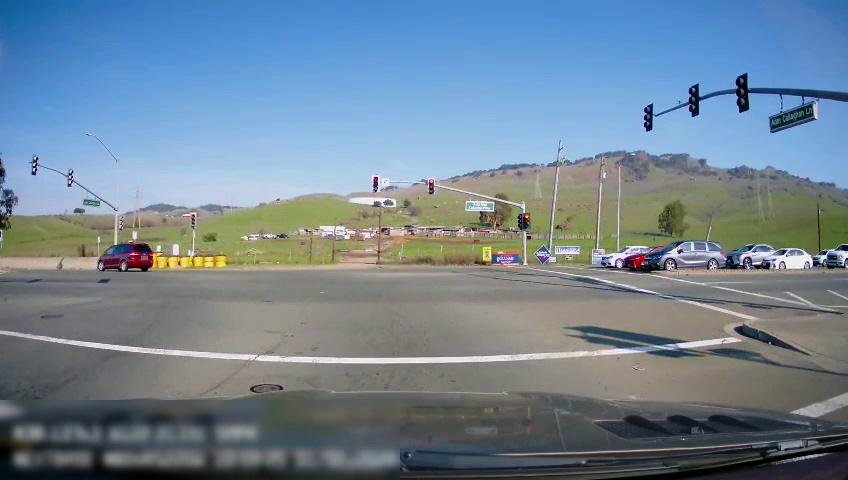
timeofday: Day
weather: Sunny
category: Drivable Space
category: Vehicles | SUV
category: Vehicles | SUV
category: Vehicles | Car
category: Vehicles | Car
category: Vehicles | Van
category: Vehicles | Car
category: Vehicles | Truck
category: Vehicles | Van
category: Lanes | Opposite Lane
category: Traffic | Lights
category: Traffic | Lights
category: Traffic | Lights
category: Traffic | Lights
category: Traffic | Lights
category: Traffic | Lights
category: Traffic | Lights
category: Traffic | Signs
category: Traffic | Lights
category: Traffic | Lights
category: Traffic | Signs
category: Traffic | Lights
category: Traffic | Lights
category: Traffic | Signs